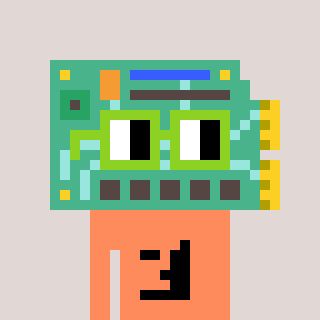
a pixel art character with square light green glasses, a chipboard-shaped head and a peachy-colored body on a warm background